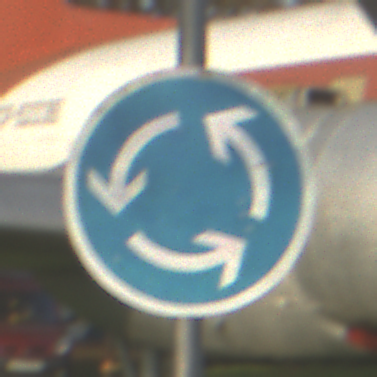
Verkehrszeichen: Kreisverkehr
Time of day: SunriseSunset
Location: Outdoor (Special)
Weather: Clear
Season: NotSpecified
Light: Natural